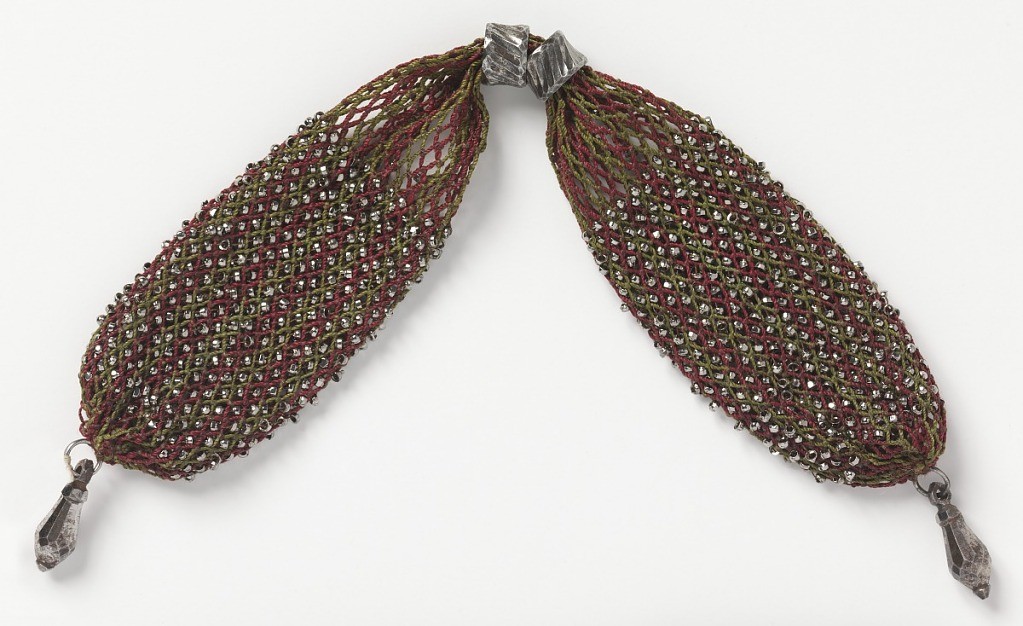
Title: Miser's purse
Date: early 19th century
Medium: silk, steel Technique: crocheted
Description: Silk, crocheted in lengthwise narrow bars of red and green, ornamented evenly with cut steel beads. Two steel rings control side closing; steel drops at either end.